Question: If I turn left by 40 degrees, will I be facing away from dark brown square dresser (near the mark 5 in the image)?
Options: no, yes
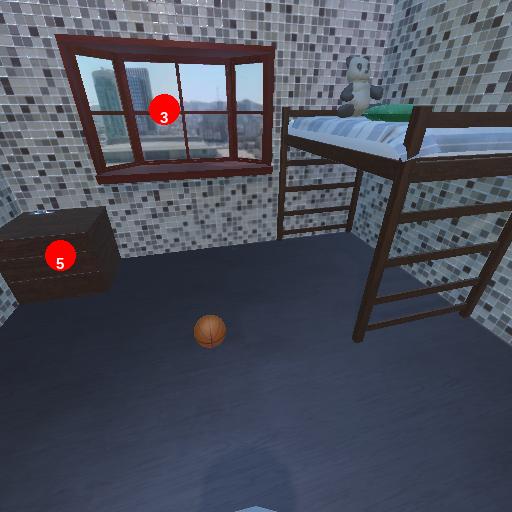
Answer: no